Question: HTML WITH ERRORS
'''
<meta description="keywords" content="Quekett, restaurant, Pub, Isle of Wight, Fresh, Lobster, Crab, Seafood, Bembridge, Food, Dining, Breakfast, Lunch, Dinner, Bed and Breakfast, B&amp;B">
<link href="CSS/basic.css" rel="stylesheet" media="screen and (-webkit-device-pixel-ratio: 1.5)">
'''

Just attempted to validate a HTML5 site I'm building and have cleared out the majority of the issues but stuck with these 4 lingering issues below any ideas on what possible fixes to get rid of these?
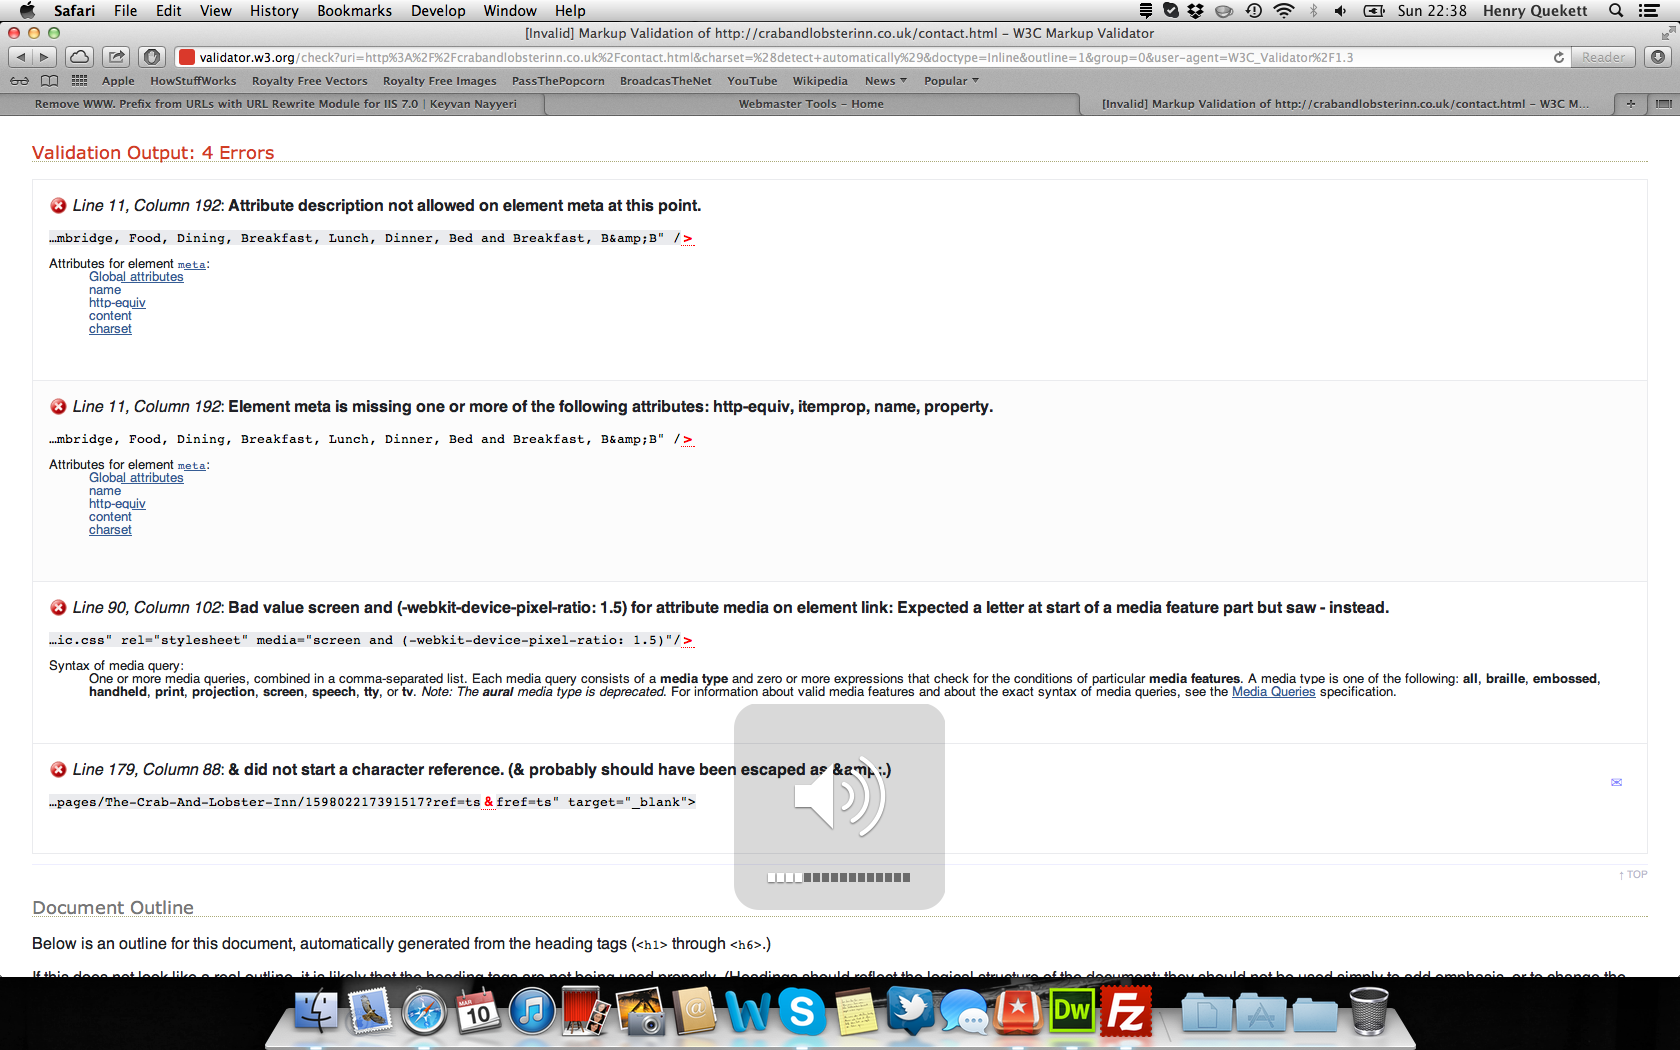
Answer: > "Attribute description not allowed on element meta at this point"
means, that you are not allowed to have an attribute called 'description'. Examples of valid meta-tags can be found here: <URL>
Your tag would then look like:
'''
<meta name="keywords" content="Quekett, restaurant, Pub, Isle of Wight, Fresh, Lobster, Crab, Seafood, Bembridge, Food, Dining, Breakfast, Lunch, Dinner, Bed and Breakfast, B&B">
'''
is a consequence of warning 1, you can ignore that if you have fixed number 1.
I don't understand what exactly you want there, so I give you the w3c recommodations on media queries: <URL>
You have a reserved HTML Entity in your text/link. You have to escape that. Escaping in HTML means that you escape ith with the charactes '&', followed by a code, and ending with ';'. So '&' gets escaped to '&amp;' since the code for the ampersand is .
Source: <URL>
There is an interesting Blog about the usefullness of 100% valid HTML
<URL>